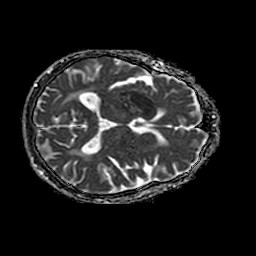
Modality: ADC
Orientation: axial
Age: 75
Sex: female
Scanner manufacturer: philips
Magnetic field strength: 1.5 T
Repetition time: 3.382 s
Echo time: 0.09431 s